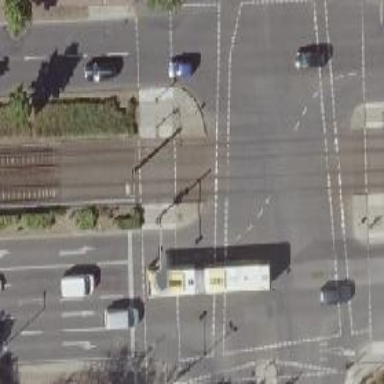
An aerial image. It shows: Tram crossing with traffic signals.